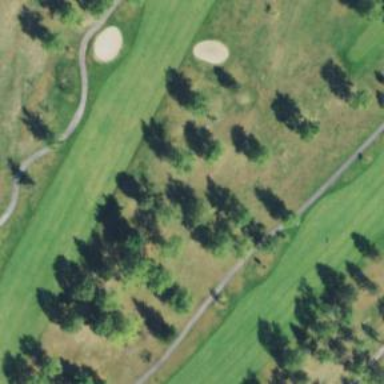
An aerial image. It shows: Grassy area designated as golf fairway.